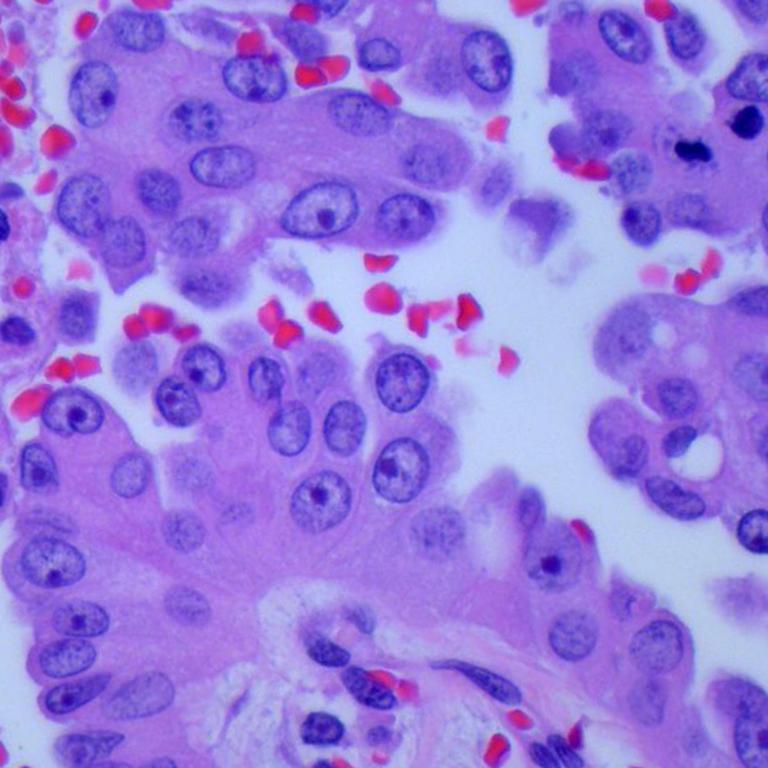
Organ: lung
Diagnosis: adenocarcinomas